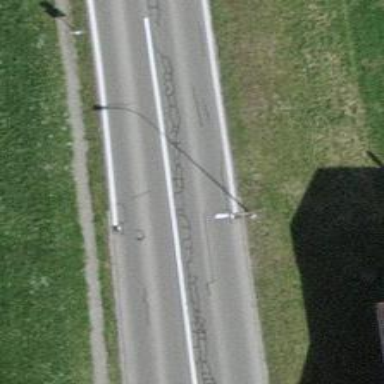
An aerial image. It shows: Secondary road with asphalt surface.